Question: Recently, when I try to analyze code in ('Analyze > Inspect Code') I always obtain this error:
'''
11:35:28 IllegalArgumentException: Argument for @NotNull parameter 'sonarServerName' of org/intellij/sonar/persistence/SonarServers.get must not be null
'''
In other projects it works fine. When 'IllegalArgumentException' link is clicked, this screen is shown:

Obviously, I don't want to disable plugin.
Exception text copied here:
'''
Argument for @NotNull parameter 'sonarServerName' of org/intellij/sonar/persistence/SonarServers.get must not be null
java.lang.IllegalArgumentException: Argument for @NotNull parameter 'sonarServerName' of org/intellij/sonar/persistence/SonarServers.get must not be null
at org.intellij.sonar.persistence.SonarServers.get(SonarServers.java)
at org.intellij.sonar.analysis.DownloadIssuesTask.from(DownloadIssuesTask.java:53)
at org.intellij.sonar.analysis.SonarQubeInspectionContext.performPreRunActivities(SonarQubeInspectionContext.java:143)
at com.intellij.codeInspection.ex.GlobalInspectionContextBase.initializeTools(GlobalInspectionContextBase.java:340)
at com.intellij.codeInspection.ex.GlobalInspectionContextImpl.runTools(GlobalInspectionContextImpl.java:339)
at com.intellij.codeInspection.ex.GlobalInspectionContextBase$6.run(GlobalInspectionContextBase.java:283)
at com.intellij.openapi.progress.impl.CoreProgressManager.registerIndicatorAndRun(CoreProgressManager.java:452)
at com.intellij.openapi.progress.impl.CoreProgressManager.registerIndicatorAndRun(CoreProgressManager.java:449)
at com.intellij.openapi.progress.impl.CoreProgressManager.executeProcessUnderProgress(CoreProgressManager.java:402)
at com.intellij.openapi.progress.impl.ProgressManagerImpl.executeProcessUnderProgress(ProgressManagerImpl.java:54)
at com.intellij.codeInspection.ex.GlobalInspectionContextBase.performInspectionsWithProgress(GlobalInspectionContextBase.java:280)
at com.intellij.codeInspection.ex.GlobalInspectionContextBase$4.run(GlobalInspectionContextBase.java:241)
at com.intellij.openapi.progress.impl.CoreProgressManager$TaskRunnable.run(CoreProgressManager.java:563)
at com.intellij.openapi.progress.impl.CoreProgressManager$2.run(CoreProgressManager.java:152)
at com.intellij.openapi.progress.impl.CoreProgressManager.registerIndicatorAndRun(CoreProgressManager.java:452)
at com.intellij.openapi.progress.impl.CoreProgressManager.executeProcessUnderProgress(CoreProgressManager.java:402)
at com.intellij.openapi.progress.impl.ProgressManagerImpl.executeProcessUnderProgress(ProgressManagerImpl.java:54)
at com.intellij.openapi.progress.impl.CoreProgressManager.runProcess(CoreProgressManager.java:137)
at com.intellij.openapi.progress.impl.ProgressManagerImpl$1.run(ProgressManagerImpl.java:126)
at com.intellij.openapi.application.impl.ApplicationImpl$8.run(ApplicationImpl.java:405)
at java.util.concurrent.Executors$RunnableAdapter.call(Executors.java:511)
at java.util.concurrent.FutureTask.run(FutureTask.java:266)
at java.util.concurrent.ThreadPoolExecutor.runWorker(ThreadPoolExecutor.java:1142)
at java.util.concurrent.ThreadPoolExecutor$Worker.run(ThreadPoolExecutor.java:617)
at java.lang.Thread.run(Thread.java:745)
at org.jetbrains.ide.PooledThreadExecutor$1$1.run(PooledThreadExecutor.java:56)
'''
Anyone has experienced this issue? Where is the problem and what can I do to resolve it?
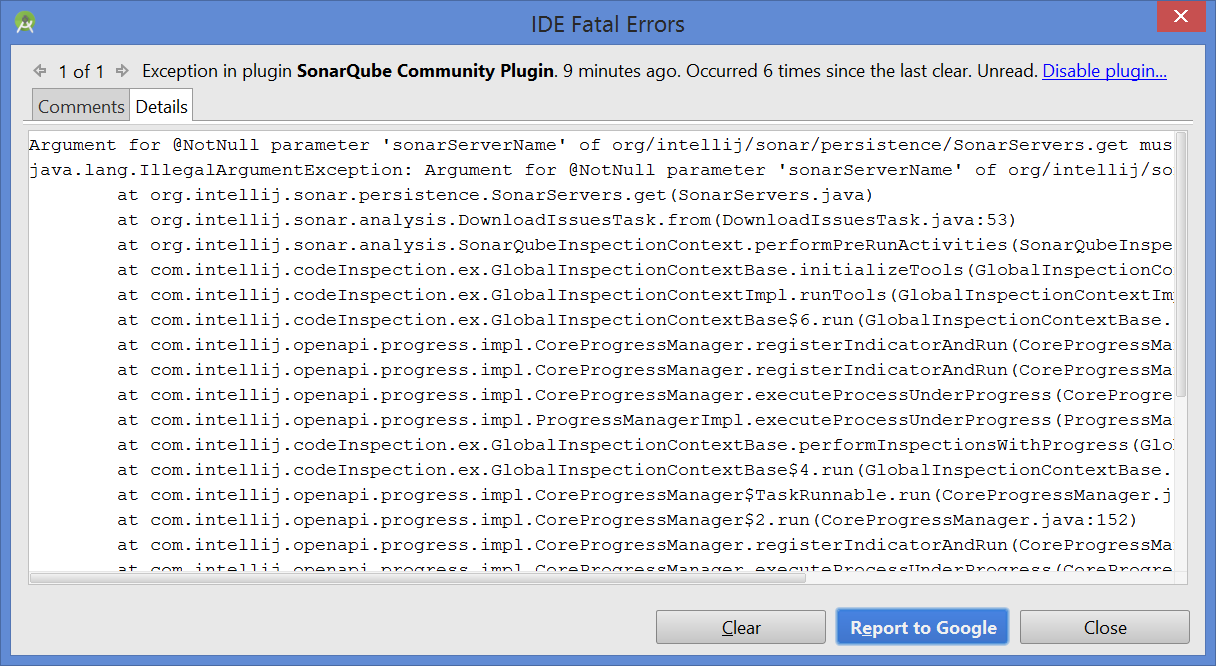
Answer: You should configure a SonarQube server to use as per the <URL> from the plugin repository:
> After the installation, you first of all need to configure the
connection to your Sonar server. This is done per project and/ or
module. You can use a remote server or a local one on your machine.In your IDE go to Preferences -> SonarQube.